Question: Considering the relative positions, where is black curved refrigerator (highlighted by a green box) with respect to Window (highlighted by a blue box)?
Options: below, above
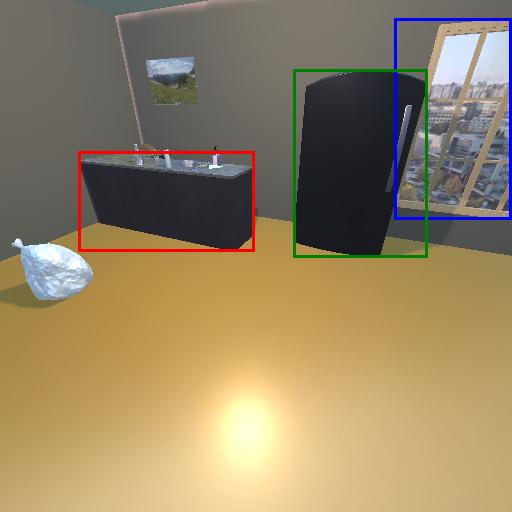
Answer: below